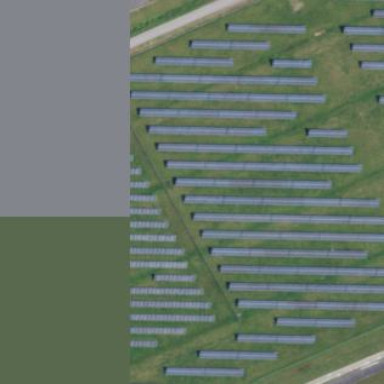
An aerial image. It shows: Solar power plant enclosed by fence. The plant generates electricity using photovoltaic technology.